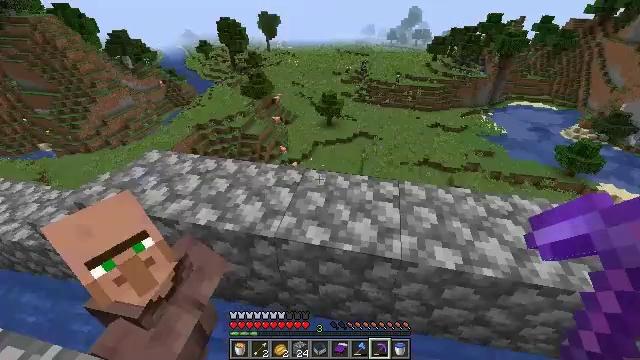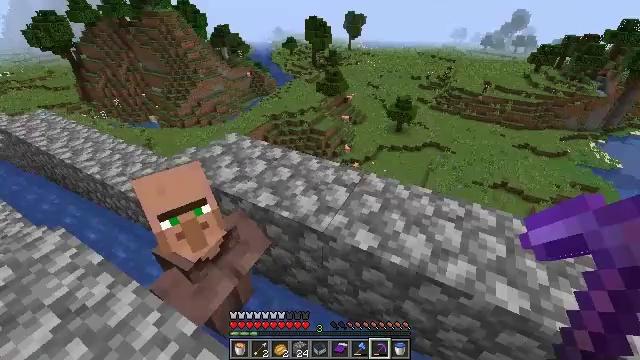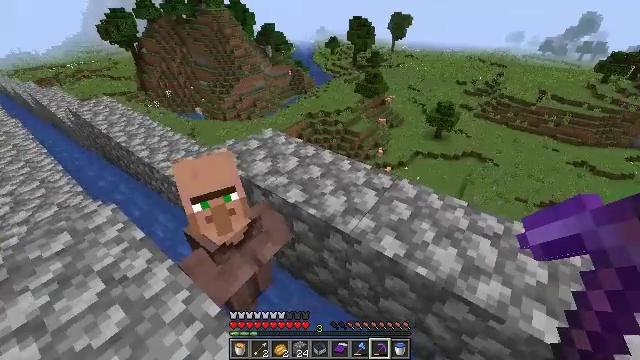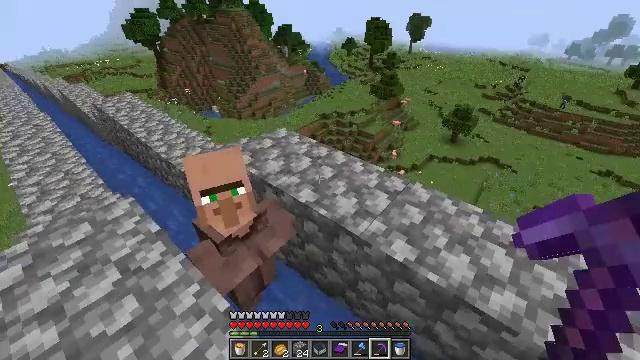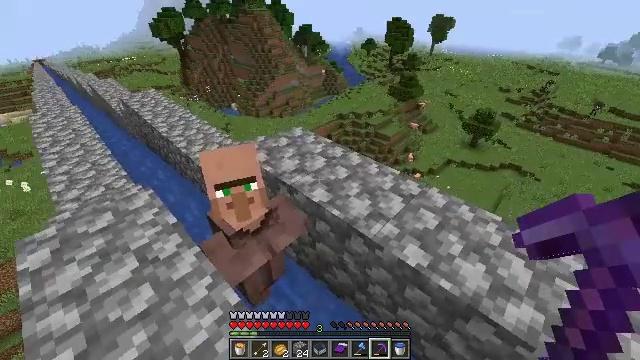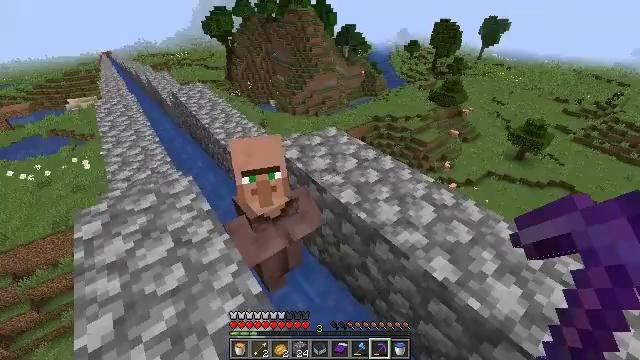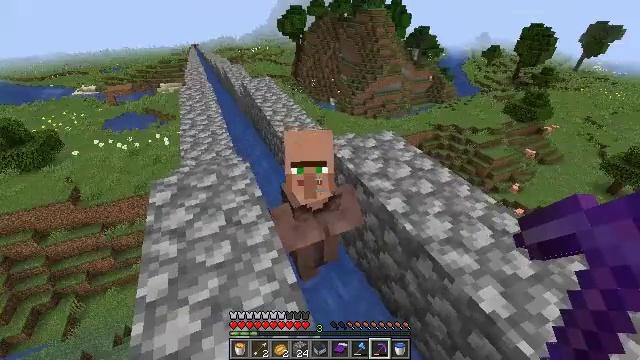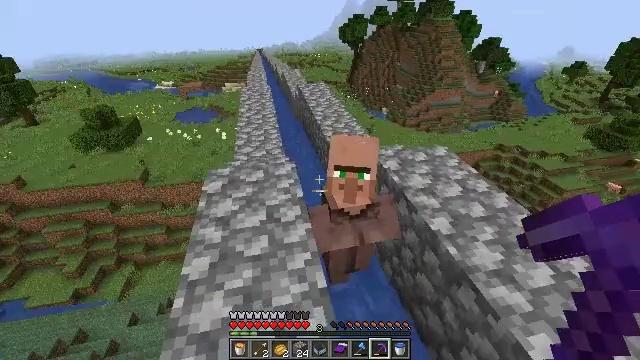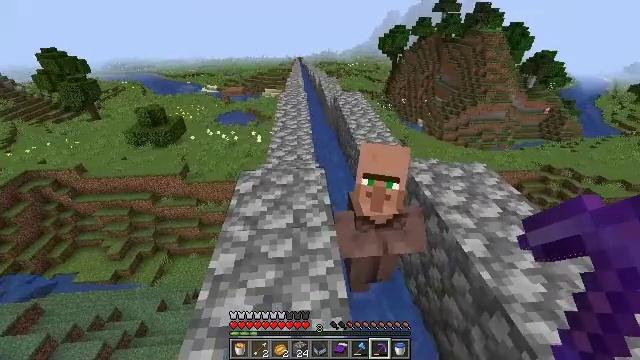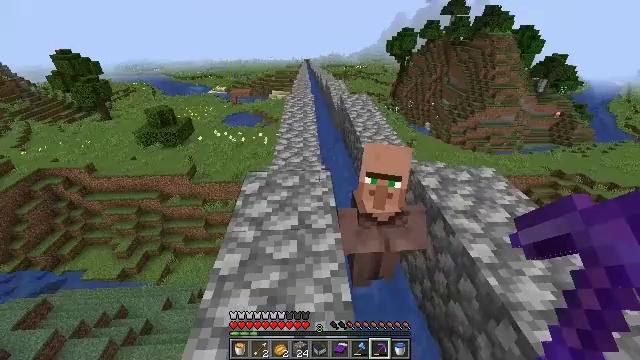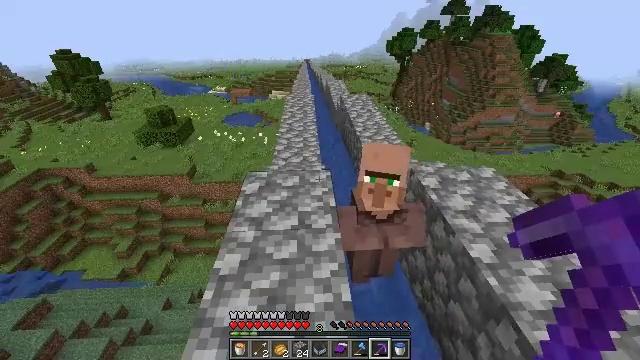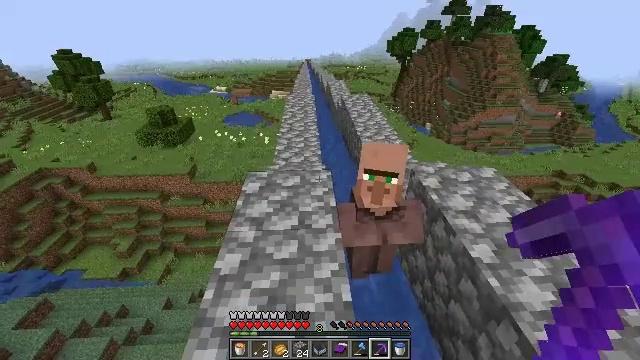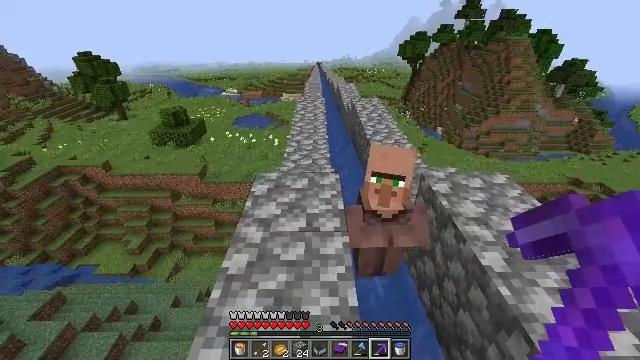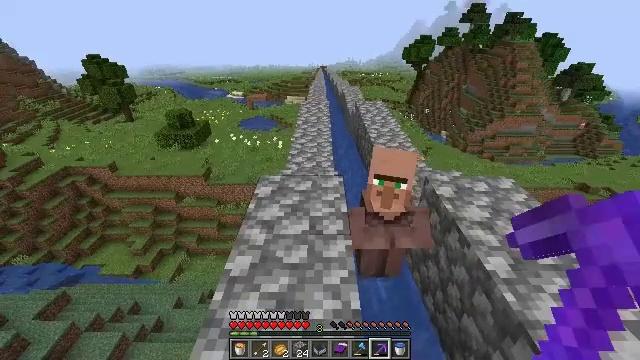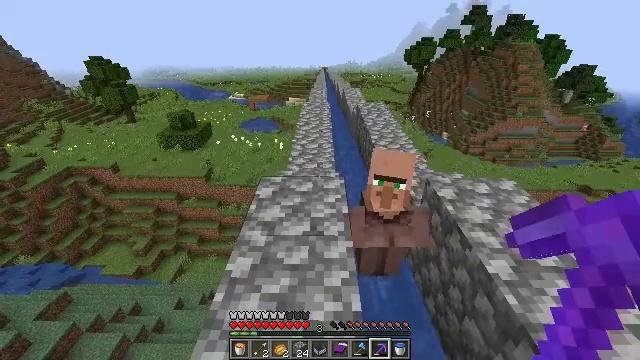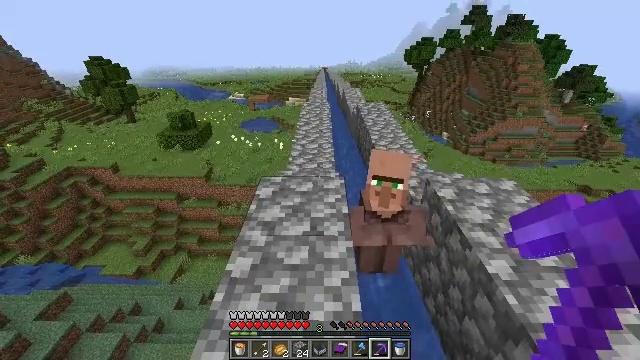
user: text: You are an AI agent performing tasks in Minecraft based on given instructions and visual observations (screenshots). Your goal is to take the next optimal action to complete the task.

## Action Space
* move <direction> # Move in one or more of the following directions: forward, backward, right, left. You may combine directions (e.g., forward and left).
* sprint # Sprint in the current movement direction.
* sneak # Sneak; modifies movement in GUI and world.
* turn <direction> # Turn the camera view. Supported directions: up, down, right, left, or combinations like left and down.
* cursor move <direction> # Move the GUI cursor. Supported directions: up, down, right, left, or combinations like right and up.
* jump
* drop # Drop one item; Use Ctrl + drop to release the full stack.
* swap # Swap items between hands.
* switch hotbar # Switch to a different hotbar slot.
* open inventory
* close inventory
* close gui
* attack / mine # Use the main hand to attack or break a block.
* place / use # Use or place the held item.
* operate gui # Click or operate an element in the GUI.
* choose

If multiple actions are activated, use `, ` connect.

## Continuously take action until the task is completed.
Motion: motion action
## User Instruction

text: Digging the cobblestone underground.
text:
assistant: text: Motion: turn left
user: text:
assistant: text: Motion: turn left
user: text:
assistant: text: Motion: turn left
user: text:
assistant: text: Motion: turn left
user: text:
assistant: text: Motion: turn left
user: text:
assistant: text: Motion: turn left
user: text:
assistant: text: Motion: turn left and up
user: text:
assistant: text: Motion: turn left and up
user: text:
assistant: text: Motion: turn left
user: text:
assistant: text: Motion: no_op
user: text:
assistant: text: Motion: no_op
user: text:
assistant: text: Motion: turn left
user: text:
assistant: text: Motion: no_op
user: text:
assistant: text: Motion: no_op
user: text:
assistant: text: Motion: no_op
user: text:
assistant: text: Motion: no_op
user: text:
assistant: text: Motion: no_op
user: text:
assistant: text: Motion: no_op
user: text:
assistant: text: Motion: no_op
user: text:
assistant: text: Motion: no_op
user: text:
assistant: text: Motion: no_op
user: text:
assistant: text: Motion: no_op
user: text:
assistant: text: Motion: no_op
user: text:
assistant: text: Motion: no_op
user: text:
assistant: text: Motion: no_op
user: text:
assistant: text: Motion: no_op
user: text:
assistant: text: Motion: no_op
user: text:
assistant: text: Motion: no_op
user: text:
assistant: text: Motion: no_op
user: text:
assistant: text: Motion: no_op